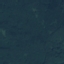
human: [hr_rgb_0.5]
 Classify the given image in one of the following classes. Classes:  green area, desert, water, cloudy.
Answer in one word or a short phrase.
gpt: green area